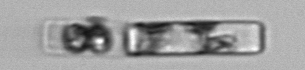
Label: Guinardia_delicatula_TAG_internal_parasite